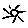
Label: sun